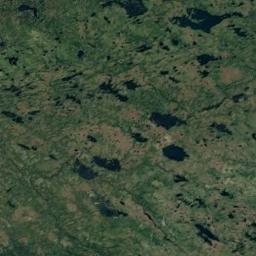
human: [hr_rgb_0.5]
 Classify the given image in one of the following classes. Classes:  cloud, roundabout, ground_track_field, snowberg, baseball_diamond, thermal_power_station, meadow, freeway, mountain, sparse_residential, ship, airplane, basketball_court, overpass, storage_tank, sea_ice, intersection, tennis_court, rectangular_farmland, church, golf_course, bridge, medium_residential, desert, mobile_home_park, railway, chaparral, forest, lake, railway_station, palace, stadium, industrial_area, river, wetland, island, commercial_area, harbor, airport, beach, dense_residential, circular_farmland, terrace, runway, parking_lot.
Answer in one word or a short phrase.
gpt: wetland